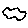
Label: cloud